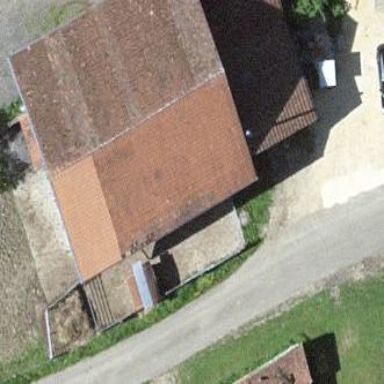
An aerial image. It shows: Farmyard area.